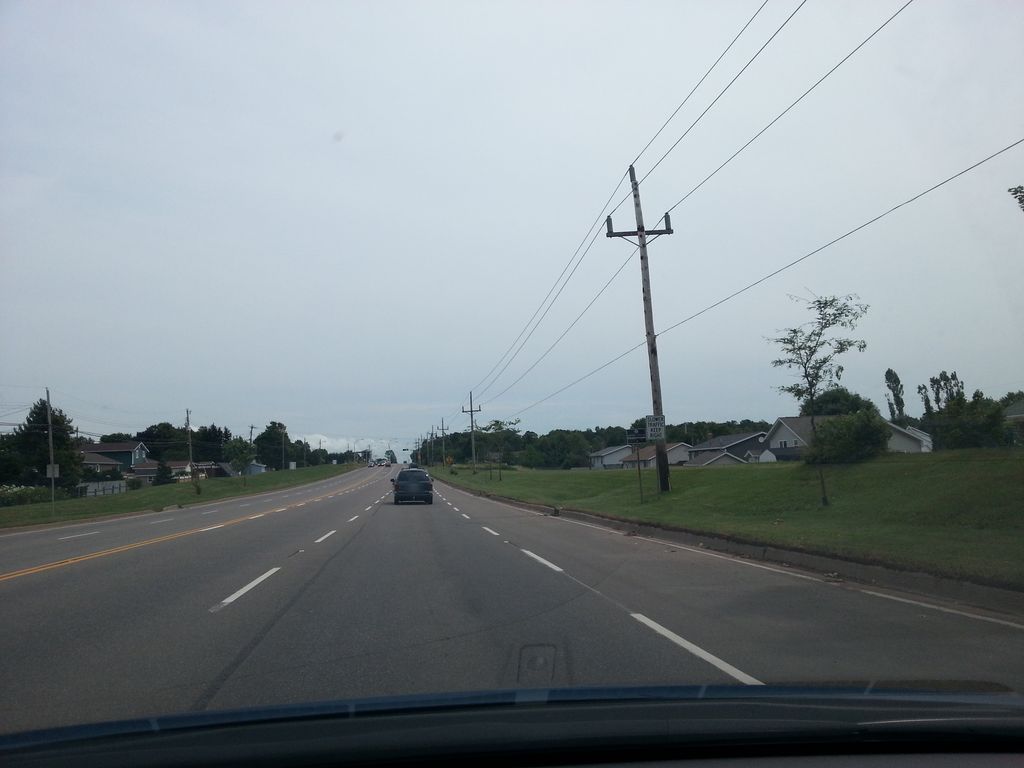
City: charlottetown